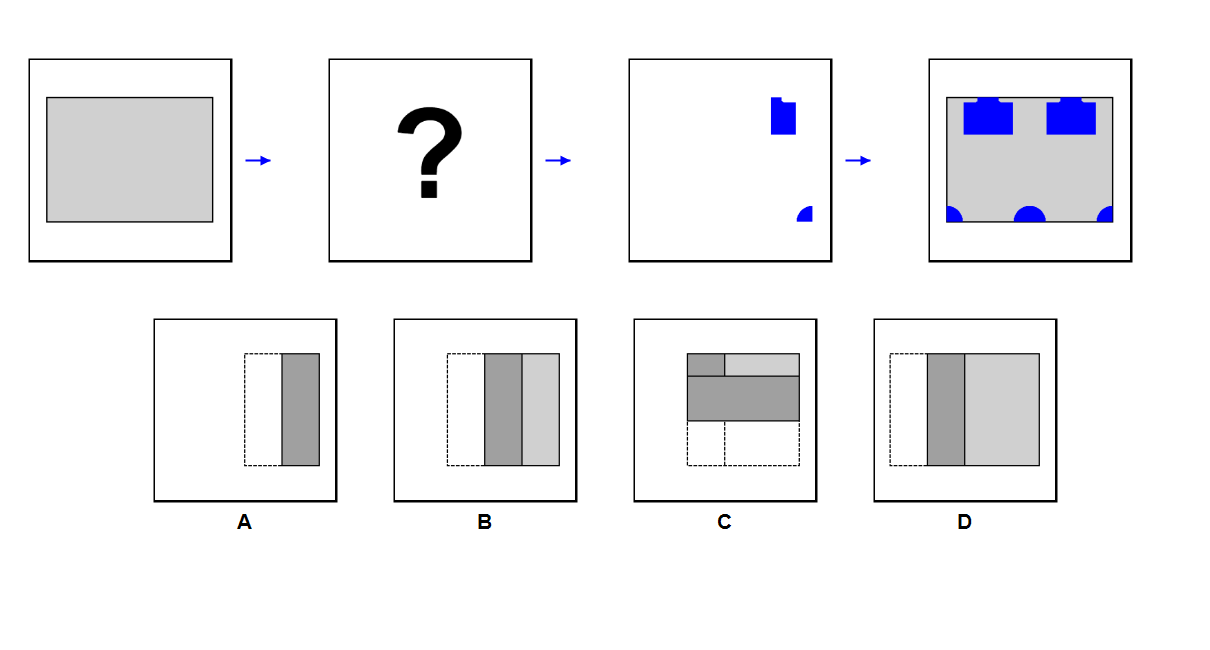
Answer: C